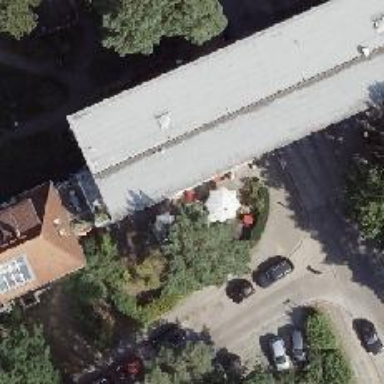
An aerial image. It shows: Restaurant.